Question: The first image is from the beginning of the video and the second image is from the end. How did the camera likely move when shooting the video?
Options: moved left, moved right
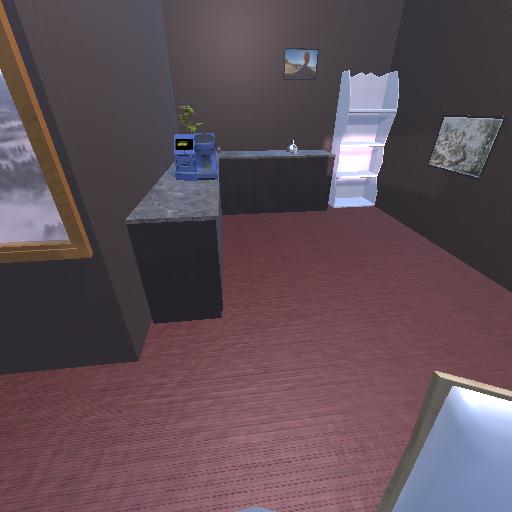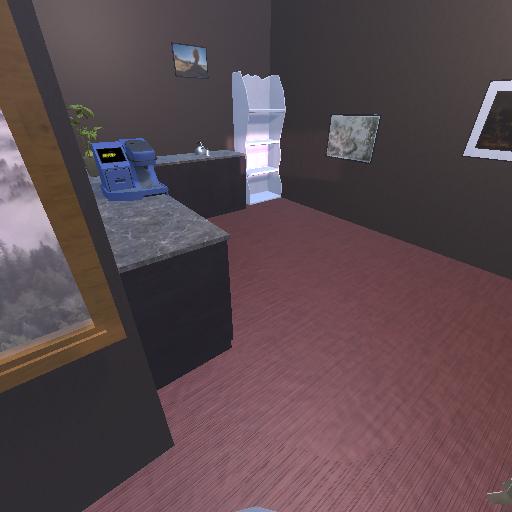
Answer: moved left